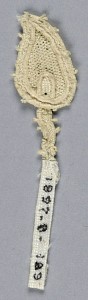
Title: Fragment
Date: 17th century
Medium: linen Technique: needle lace
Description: Fragment of a tiny cone-shaped bud and stem.